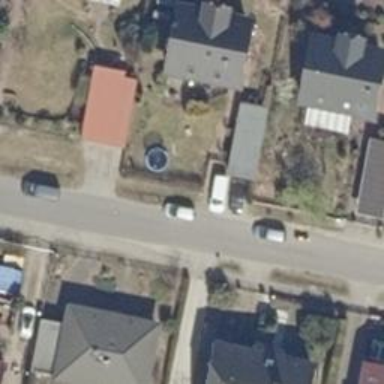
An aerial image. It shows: Residential road with asphalt surface and sidewalk on the left.